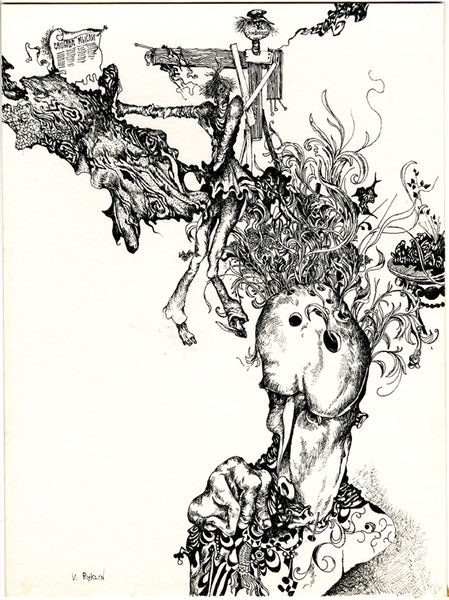
Titel: Freedom of Thought: a Scatological Cartoon, Freedom of Thought: a Scatological Cartoon
Künstler: Vladimir Ryklin
Standort: Amherst (Massachusetts, USA)
Institution: Mead Art Museum, Amherst College
Schlagwörter: hat, religious, white, arm, black, face, hair, nose, print, hand, food, man, tree, head, feet, plants, drawing, paper, ornament, color, sketch, abstract, human, schwarz, thinking, engraving, figure, tod, schädel, haare, surrealist, surreal, weiß, hari, lefs, hole, scarecrow, cruls, holes, surrealismus, vergänglichkeit, vogelscheuche, hölle, thoughts